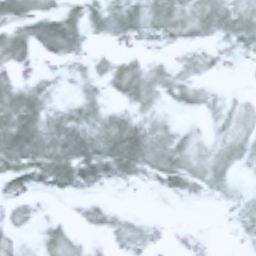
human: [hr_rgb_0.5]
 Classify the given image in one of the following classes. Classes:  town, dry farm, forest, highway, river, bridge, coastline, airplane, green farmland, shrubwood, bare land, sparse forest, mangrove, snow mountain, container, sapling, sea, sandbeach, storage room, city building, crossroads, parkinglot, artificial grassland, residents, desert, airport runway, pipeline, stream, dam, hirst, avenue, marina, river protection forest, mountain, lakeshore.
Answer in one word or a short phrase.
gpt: snow mountain